Interaction volume radius: 10 \u00c5
Interaction volume height: 30 \u00c5
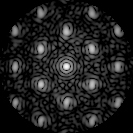
Disorder parameter: 0.2998